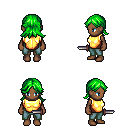
a pixel art fantasy rpg character, female body template, human, dark skin, gold chest armor, teal pants, green loose hair, dagger, four views (front, back, left, right), 2x2 character sprite sheet, small pixel art, hard edges, no anti-aliasing